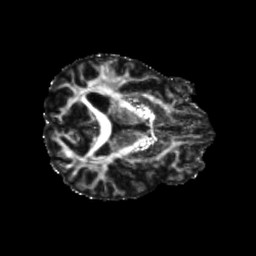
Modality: FA
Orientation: axial
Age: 60
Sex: male
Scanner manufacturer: siemens
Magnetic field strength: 3 T
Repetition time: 5.25 s
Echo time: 0.08 s